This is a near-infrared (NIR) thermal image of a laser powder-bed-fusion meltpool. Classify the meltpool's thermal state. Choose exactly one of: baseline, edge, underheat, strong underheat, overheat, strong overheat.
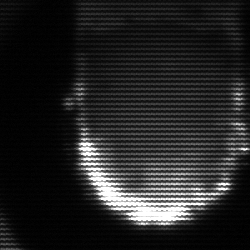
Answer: baseline